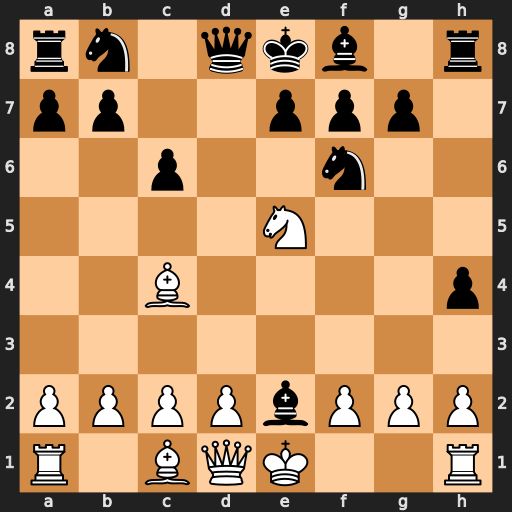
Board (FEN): rn1qkb1r/pp2ppp1/2p2n2/4N3/2B4p/8/PPPPbPPP/R1BQK2R
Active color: w
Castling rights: KQkq
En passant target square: -
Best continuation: Bxf7#